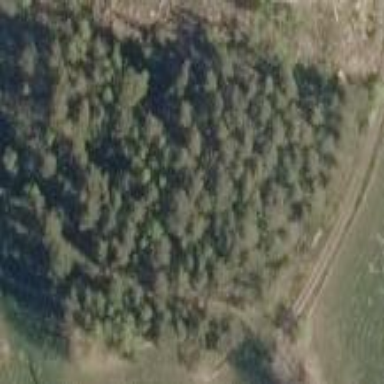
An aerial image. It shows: Mixed woodland area with various types of leaves.